Question: I would like to implement a revolve tool for 2d splines in 3d. The geometry computation already works but the normals are a bit tricky.
The problem is the angle between 2 points like the following image:

Here P1 is the previous point P2 the current point and P3 the next point.
How would I calculate the vector N.
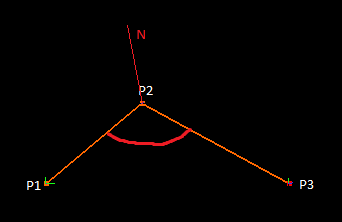
Answer: Are you looking for the inverse angle bisector?
'''
dir1 = normalize(p1 - p2)
dir2 = normalize(p3 - p2)
n = normalize(-dir1 - dir2)
'''